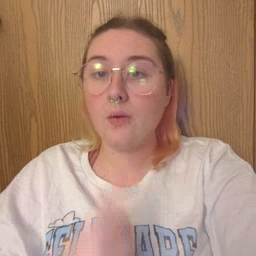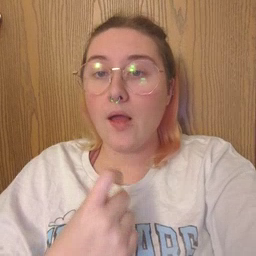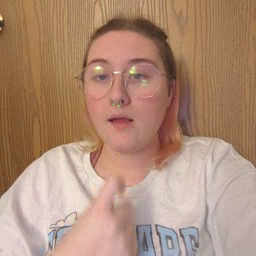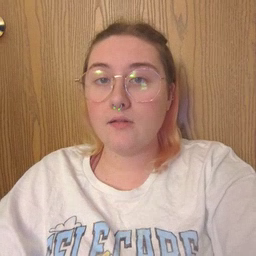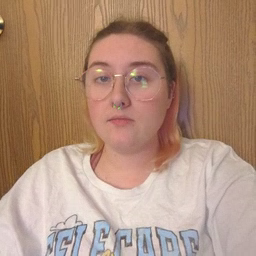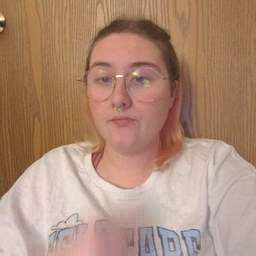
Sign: red